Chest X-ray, PA view. Patient: 26 years old, sex M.
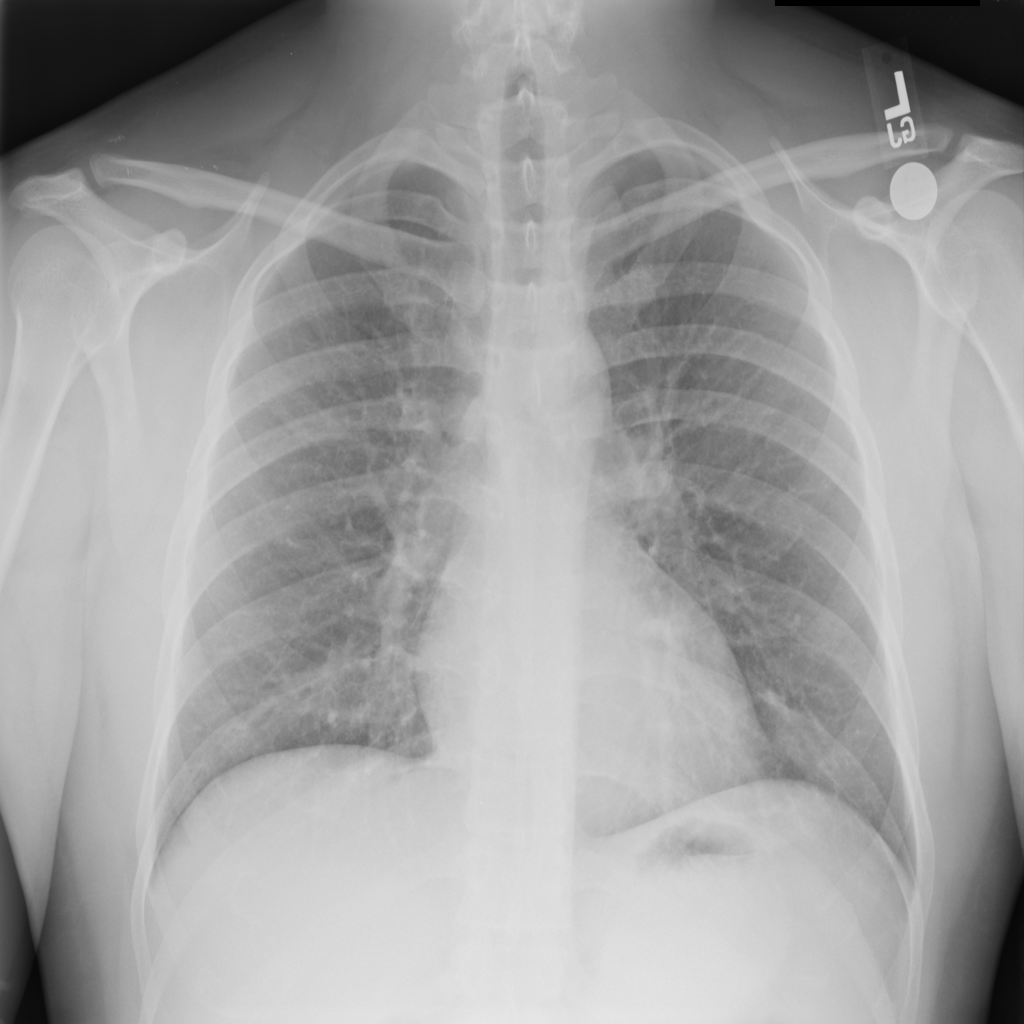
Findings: No Finding